Field crop: maize
Growth stage: 1
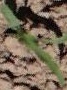
Species: maize